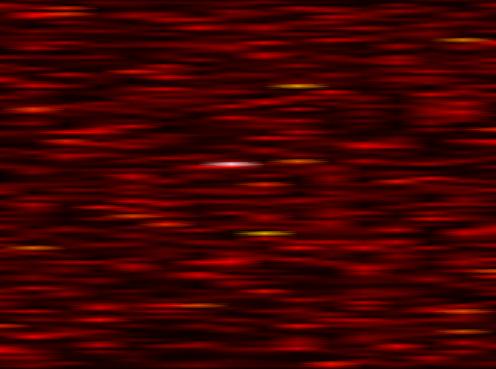
Label: OFDM